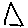
Label: triangle